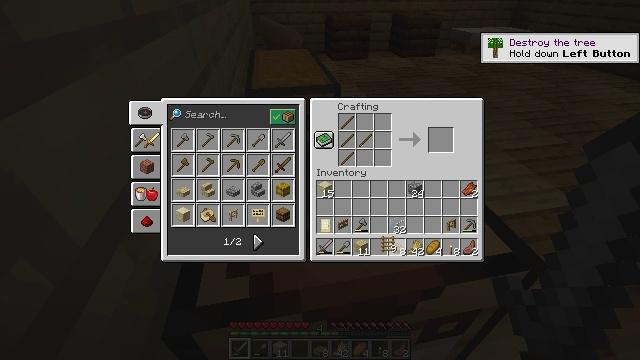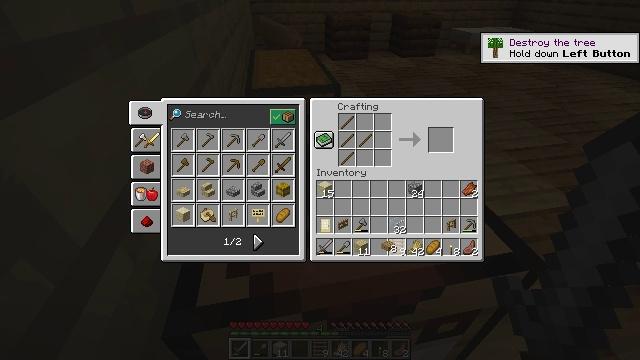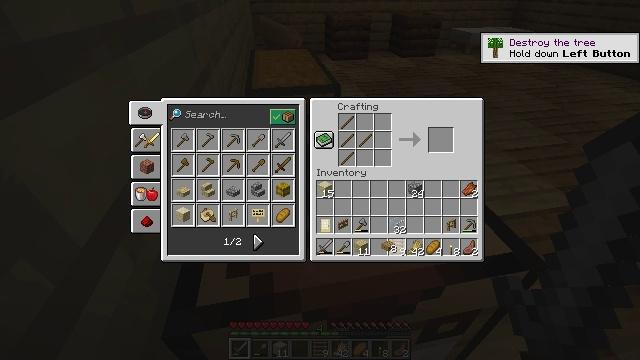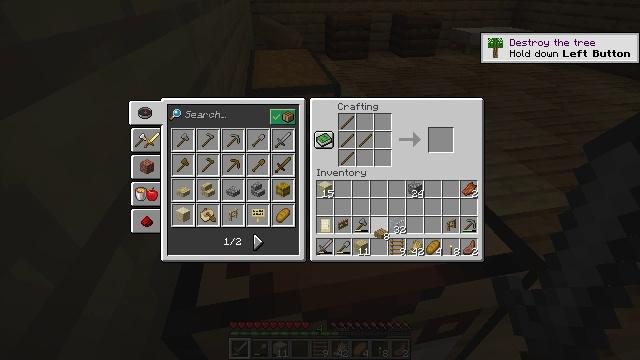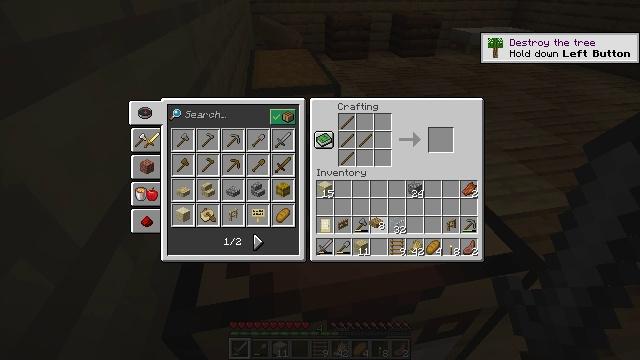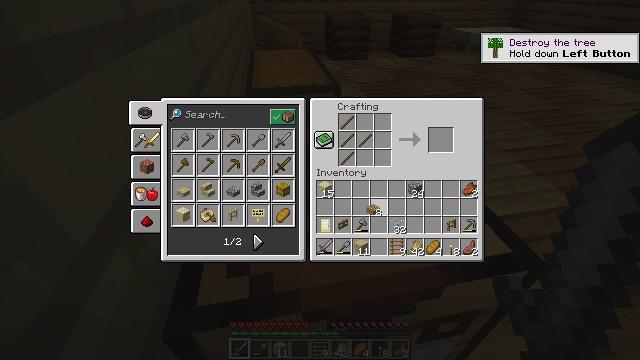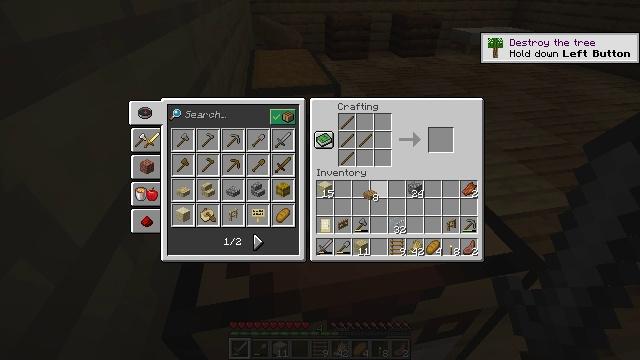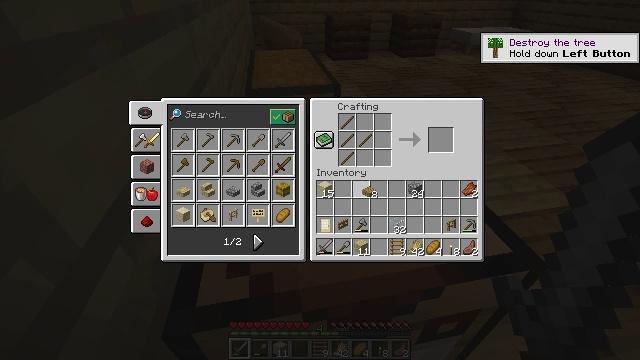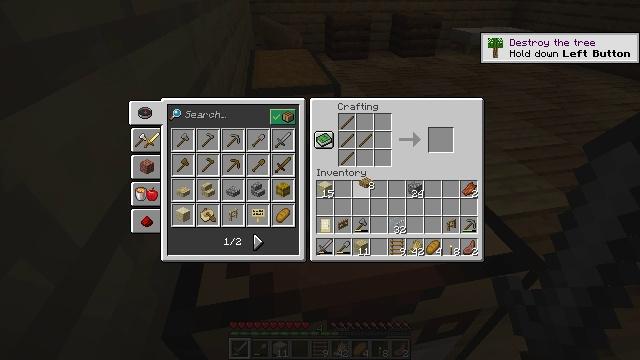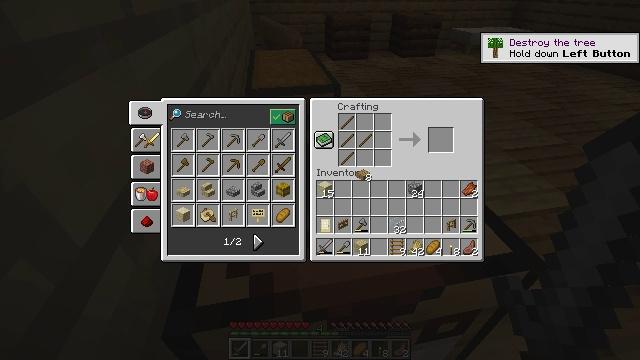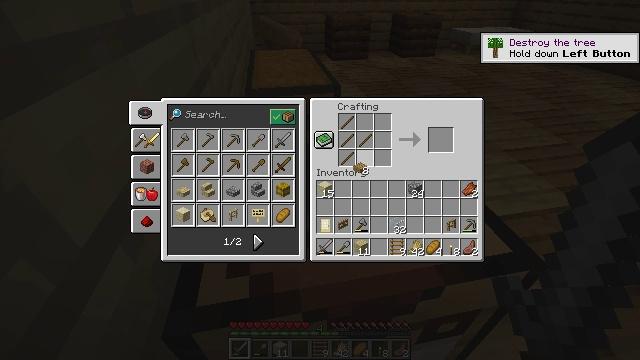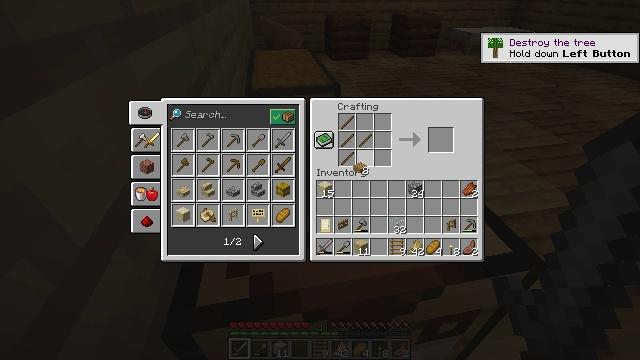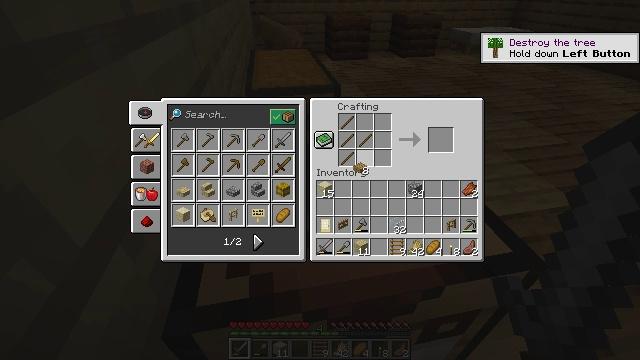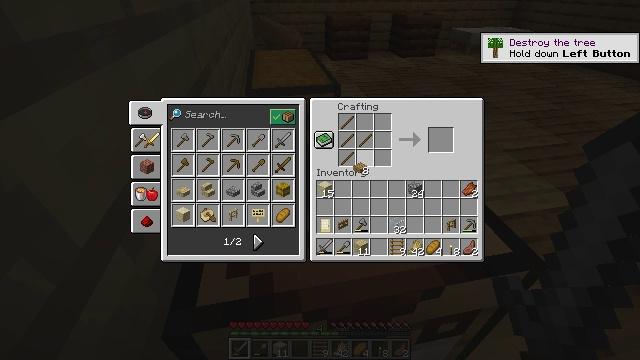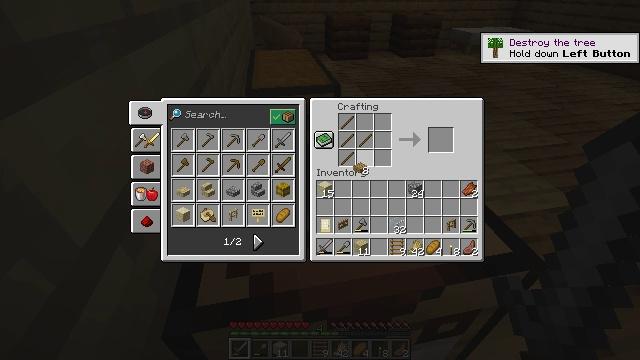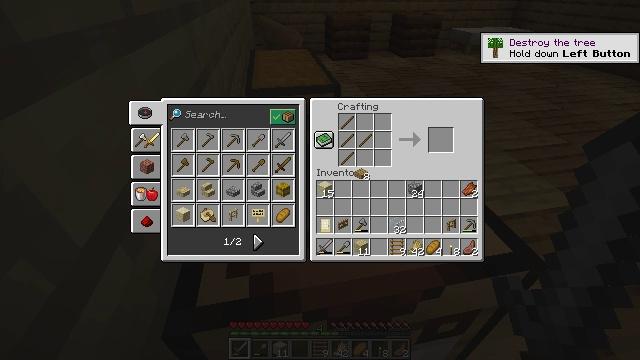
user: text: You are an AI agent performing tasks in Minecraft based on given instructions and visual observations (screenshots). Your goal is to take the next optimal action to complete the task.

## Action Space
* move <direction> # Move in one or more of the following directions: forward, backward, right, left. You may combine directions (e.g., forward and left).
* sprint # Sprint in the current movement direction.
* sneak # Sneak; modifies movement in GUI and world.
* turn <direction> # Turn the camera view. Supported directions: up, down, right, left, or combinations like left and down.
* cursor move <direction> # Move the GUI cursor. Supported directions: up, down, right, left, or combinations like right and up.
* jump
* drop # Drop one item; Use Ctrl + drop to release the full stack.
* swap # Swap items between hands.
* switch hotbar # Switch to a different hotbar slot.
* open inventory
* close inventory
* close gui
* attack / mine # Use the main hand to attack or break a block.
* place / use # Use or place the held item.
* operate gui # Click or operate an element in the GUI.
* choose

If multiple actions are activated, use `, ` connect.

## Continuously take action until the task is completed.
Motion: motion action
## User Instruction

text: Mine planks.
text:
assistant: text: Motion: no_op
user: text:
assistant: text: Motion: no_op
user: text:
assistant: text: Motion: cursor move left and up
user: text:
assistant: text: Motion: cursor move up
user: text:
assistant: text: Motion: cursor move up
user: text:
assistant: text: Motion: cursor move up
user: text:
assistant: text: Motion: no_op
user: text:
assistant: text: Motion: cursor move up
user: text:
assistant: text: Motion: cursor move up
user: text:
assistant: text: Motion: cursor move up
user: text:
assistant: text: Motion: no_op
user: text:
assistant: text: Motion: no_op
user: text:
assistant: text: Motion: no_op
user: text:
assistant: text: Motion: no_op
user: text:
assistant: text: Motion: no_op
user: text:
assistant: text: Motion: cursor move down
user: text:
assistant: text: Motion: cursor move down
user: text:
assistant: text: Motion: cursor move down
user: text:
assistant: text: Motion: no_op
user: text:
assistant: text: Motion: no_op
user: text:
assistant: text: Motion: no_op
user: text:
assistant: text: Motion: no_op
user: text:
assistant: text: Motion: no_op
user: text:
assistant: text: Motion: no_op
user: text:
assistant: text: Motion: no_op
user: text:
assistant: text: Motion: no_op
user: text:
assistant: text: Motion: no_op
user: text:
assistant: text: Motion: no_op
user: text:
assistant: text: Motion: no_op
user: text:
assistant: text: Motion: operate gui